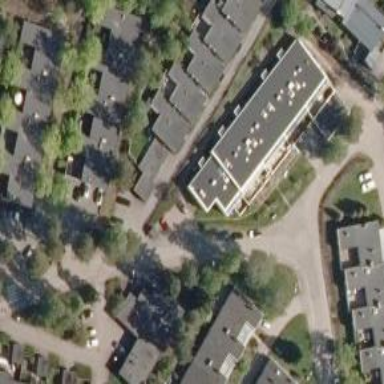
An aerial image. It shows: Residential terrace building.